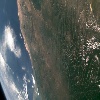
Label: land